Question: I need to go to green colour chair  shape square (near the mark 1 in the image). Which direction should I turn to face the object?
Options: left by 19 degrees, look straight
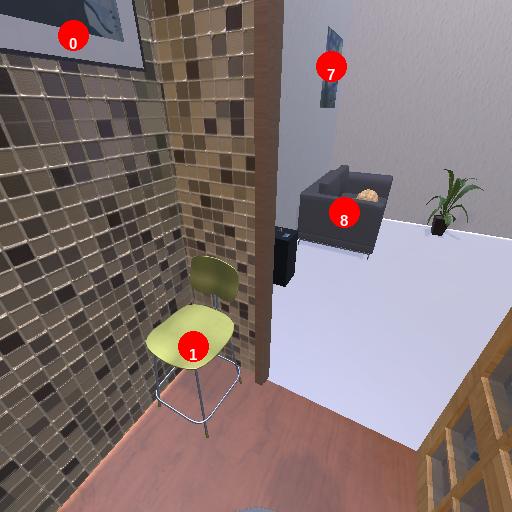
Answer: left by 19 degrees